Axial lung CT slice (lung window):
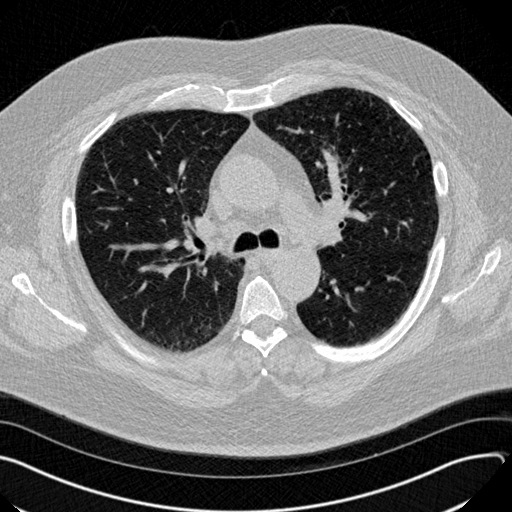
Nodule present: no